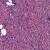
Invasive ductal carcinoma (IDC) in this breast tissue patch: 1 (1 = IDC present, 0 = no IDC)